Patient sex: M
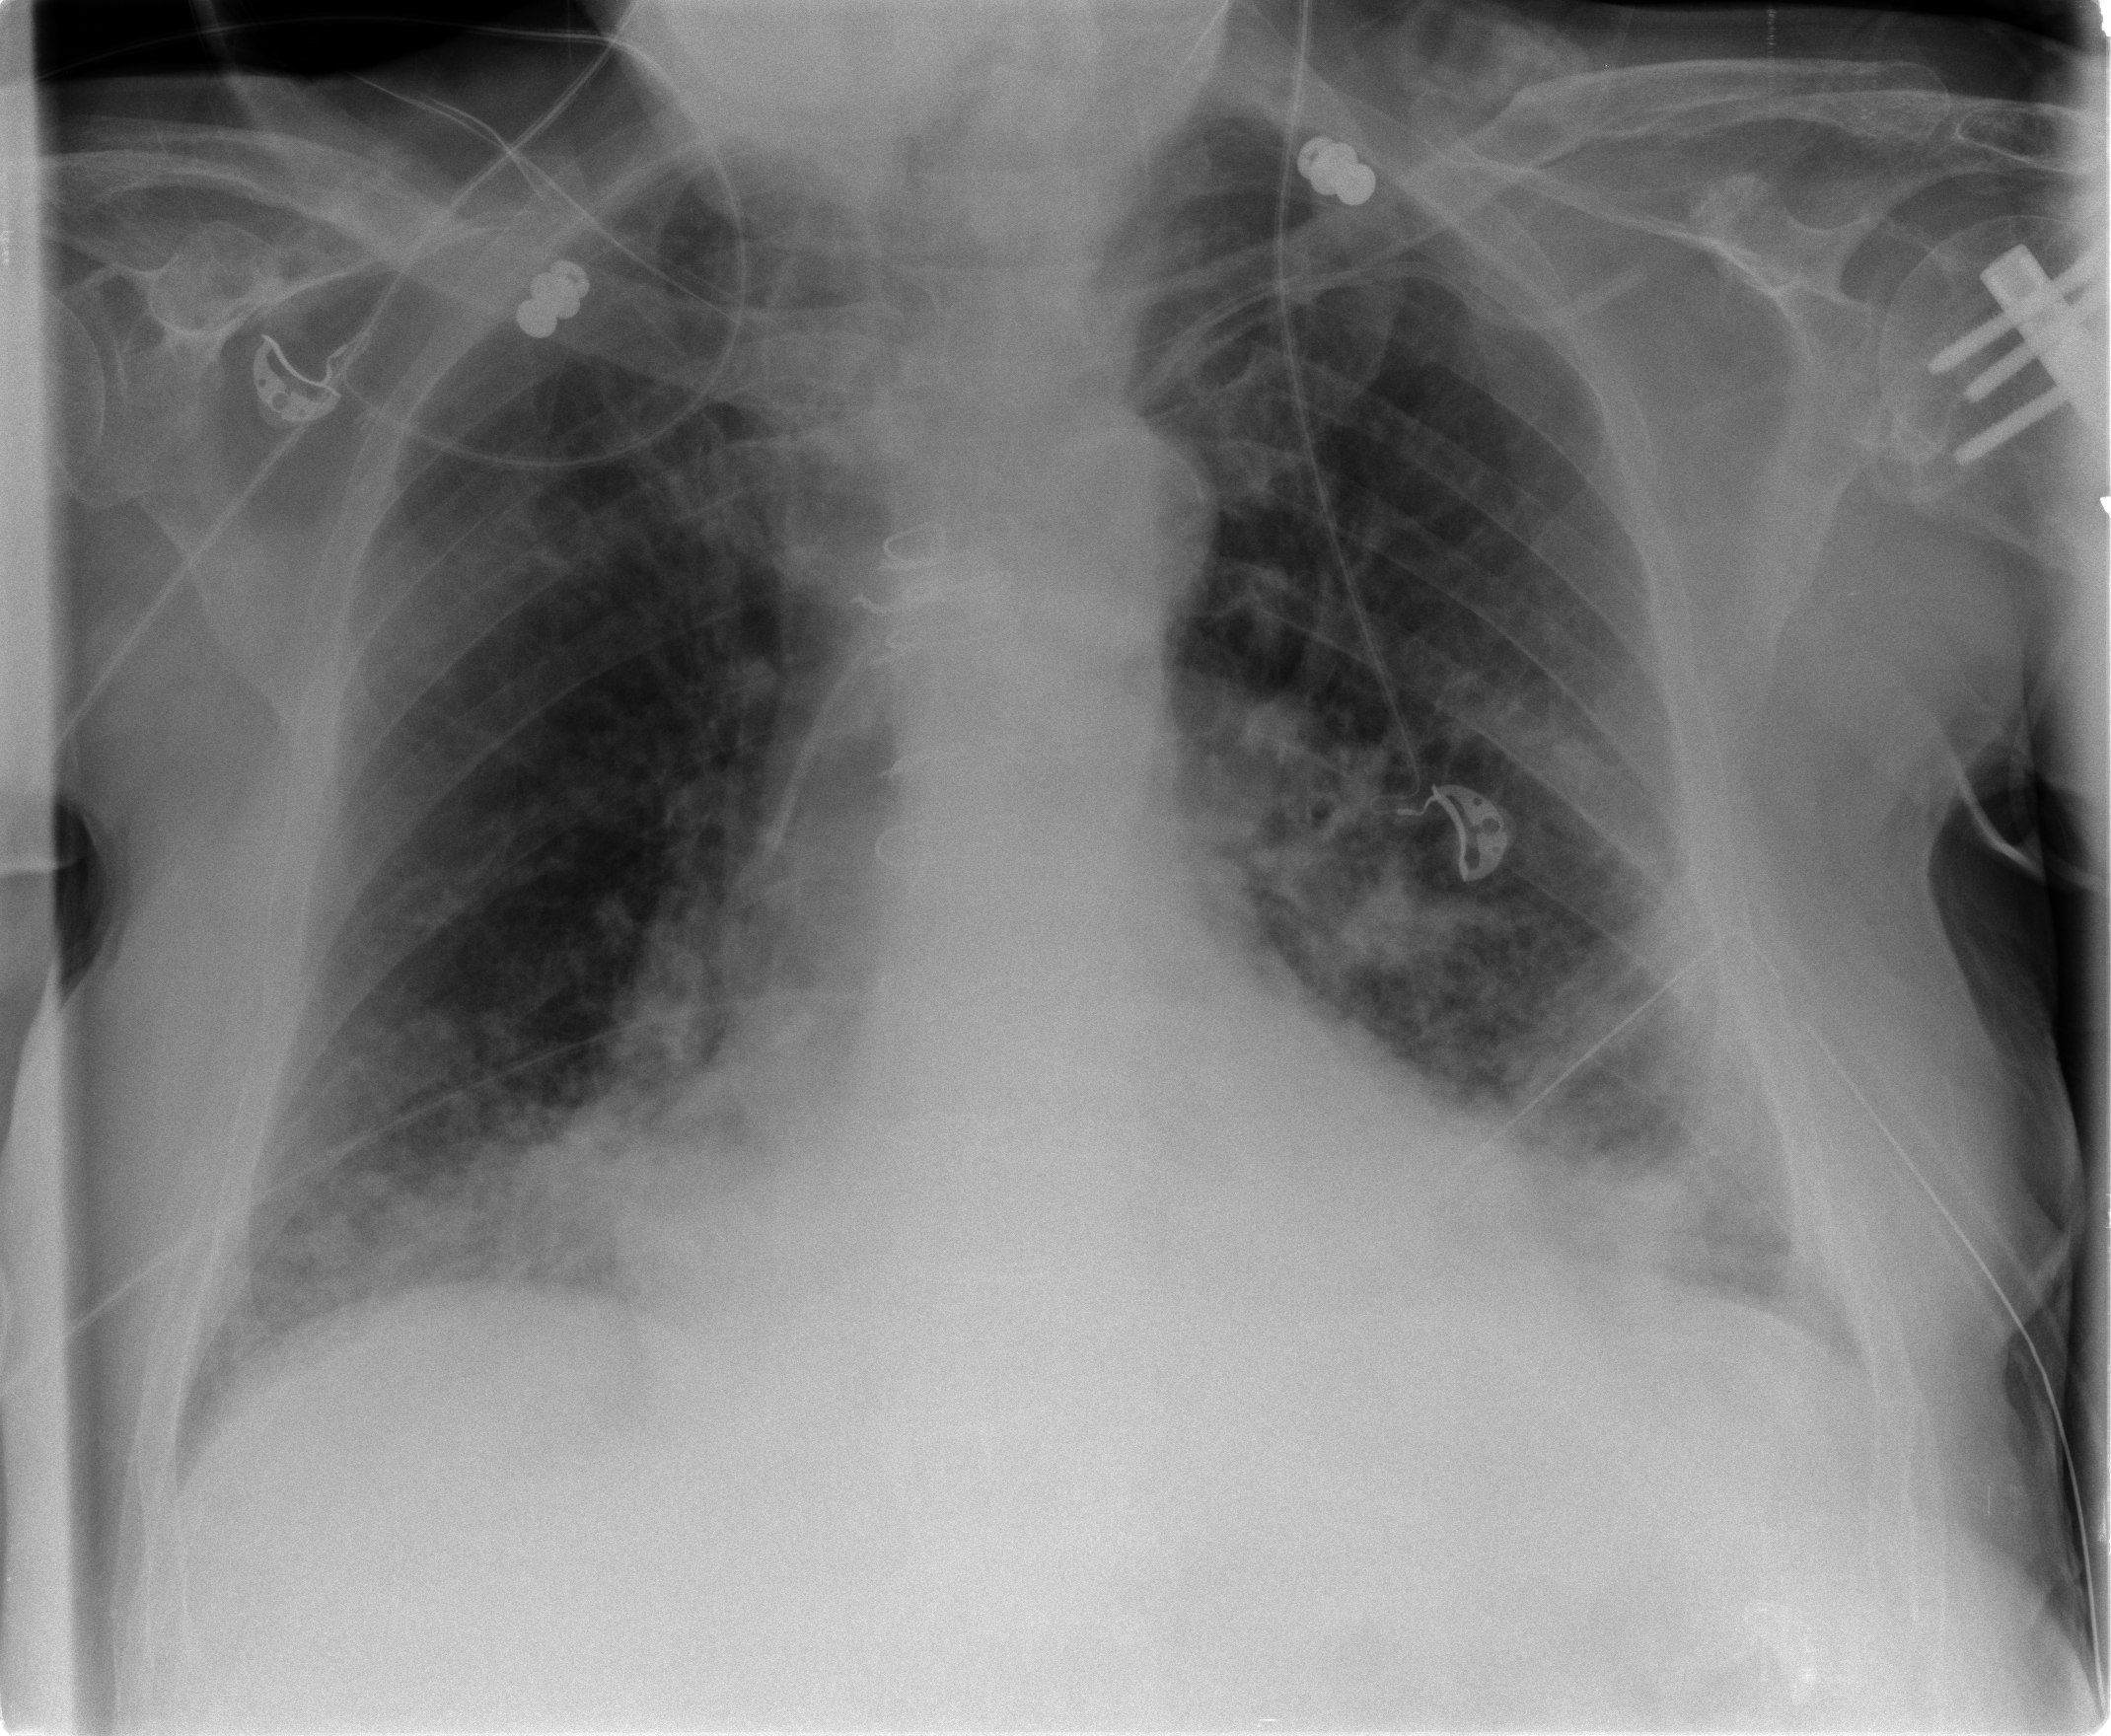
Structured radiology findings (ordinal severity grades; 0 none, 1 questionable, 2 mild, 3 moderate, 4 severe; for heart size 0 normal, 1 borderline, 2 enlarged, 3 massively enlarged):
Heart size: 1
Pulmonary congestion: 2
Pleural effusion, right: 1
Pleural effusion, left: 2
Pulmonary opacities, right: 2
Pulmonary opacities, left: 2
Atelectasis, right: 2
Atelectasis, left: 2